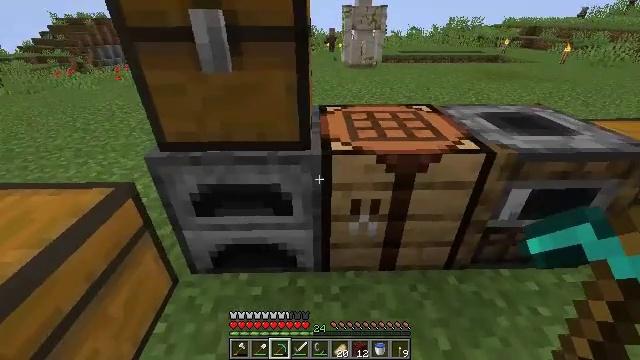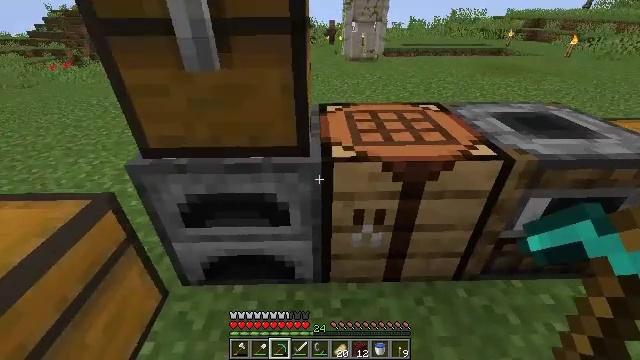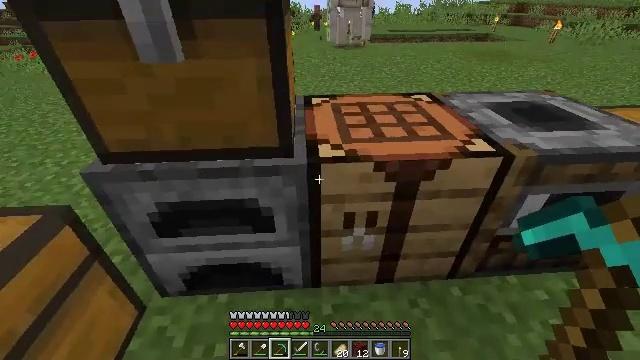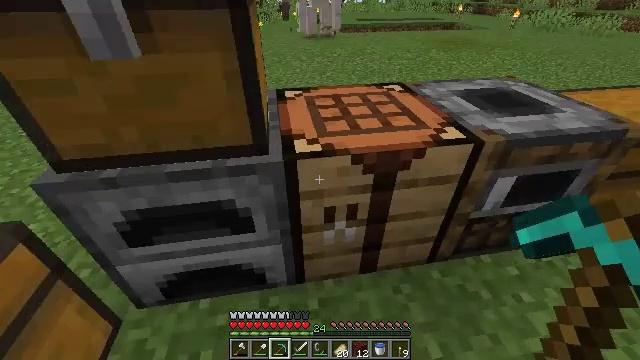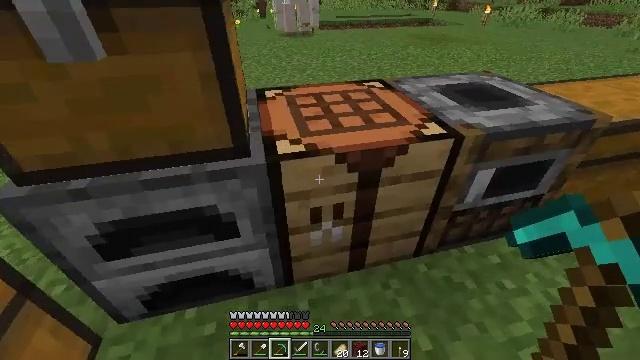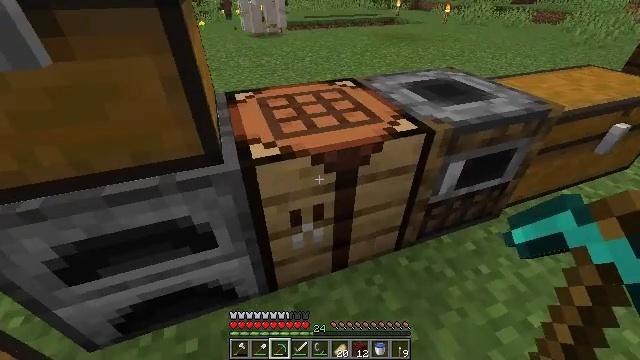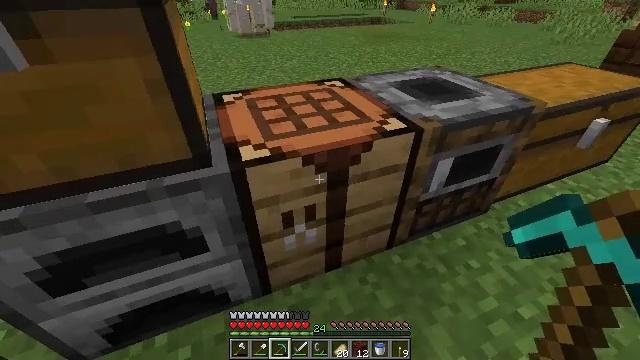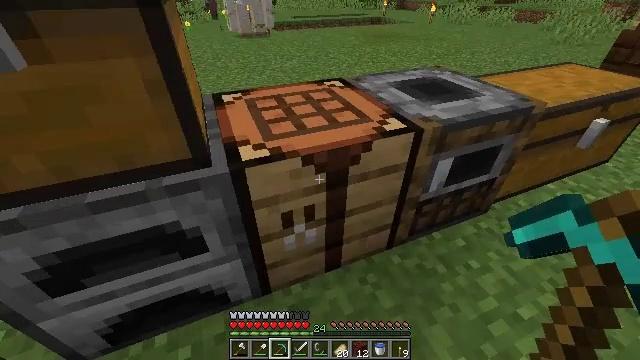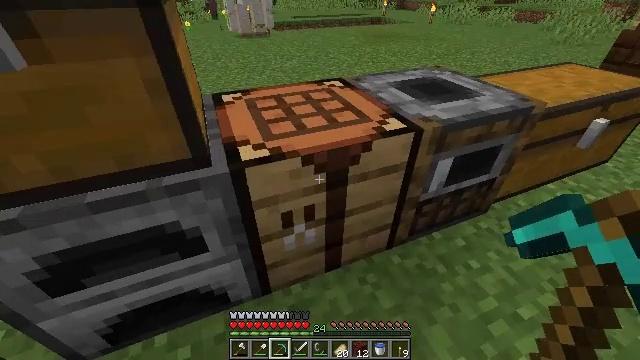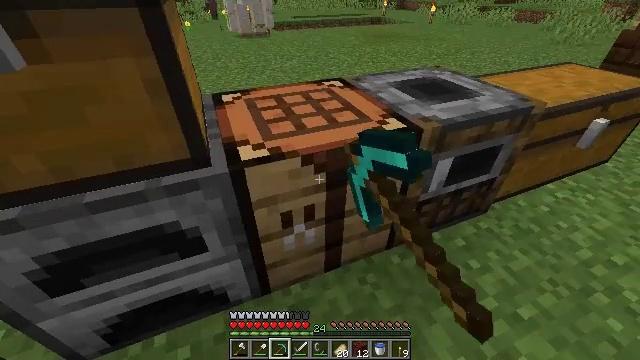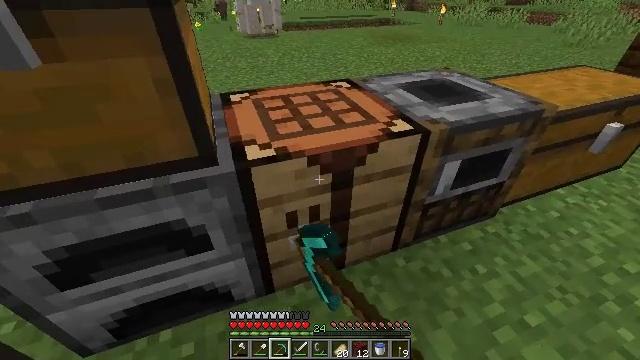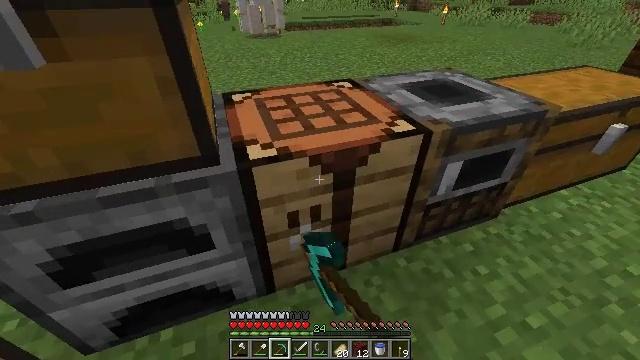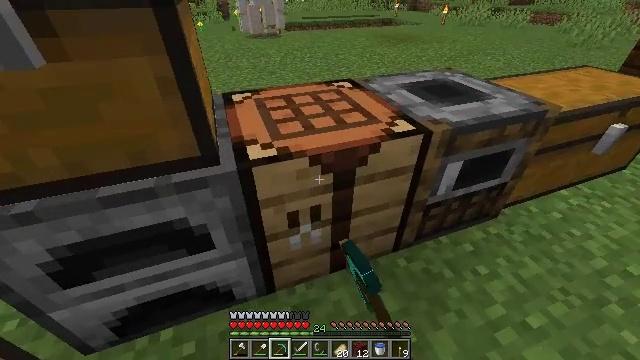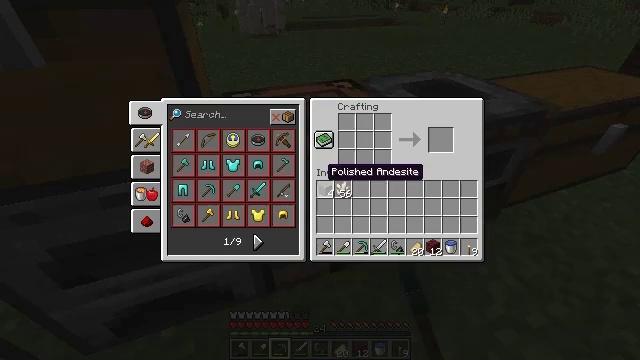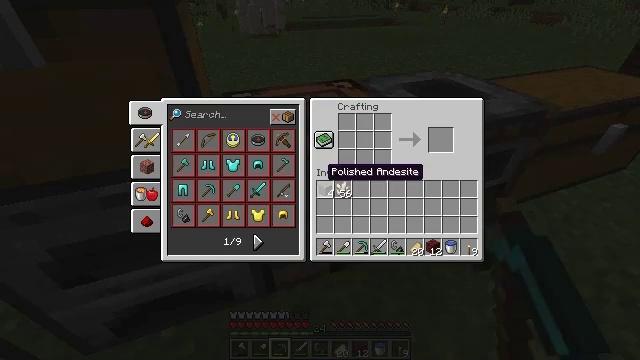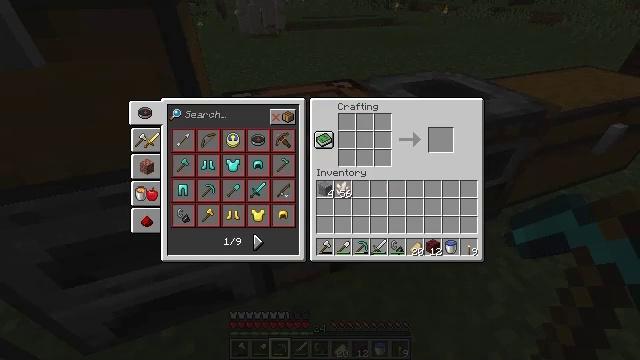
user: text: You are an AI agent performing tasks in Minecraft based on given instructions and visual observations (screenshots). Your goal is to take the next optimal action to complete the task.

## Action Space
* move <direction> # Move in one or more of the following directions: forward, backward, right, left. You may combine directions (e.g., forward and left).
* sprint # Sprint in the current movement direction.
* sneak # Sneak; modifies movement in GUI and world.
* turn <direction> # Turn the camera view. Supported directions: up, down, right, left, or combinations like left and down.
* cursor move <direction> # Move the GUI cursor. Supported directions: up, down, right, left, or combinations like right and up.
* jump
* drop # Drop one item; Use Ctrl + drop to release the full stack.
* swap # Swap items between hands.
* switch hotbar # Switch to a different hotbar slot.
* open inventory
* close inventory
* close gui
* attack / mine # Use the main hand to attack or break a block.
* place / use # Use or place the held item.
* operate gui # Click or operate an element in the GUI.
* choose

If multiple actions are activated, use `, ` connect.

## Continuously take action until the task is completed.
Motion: motion action
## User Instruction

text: Make stone stairs in the crafting table.
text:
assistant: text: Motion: turn down
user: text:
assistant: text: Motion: turn right and down
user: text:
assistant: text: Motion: turn right and down
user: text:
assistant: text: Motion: turn right
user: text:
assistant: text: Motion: turn right
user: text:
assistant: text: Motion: turn right
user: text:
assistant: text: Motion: no_op
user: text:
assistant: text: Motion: use / place
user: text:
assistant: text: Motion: use / place
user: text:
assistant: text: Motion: turn left, use / place
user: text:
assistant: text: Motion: no_op
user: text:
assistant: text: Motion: no_op
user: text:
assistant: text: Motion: no_op
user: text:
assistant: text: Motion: no_op
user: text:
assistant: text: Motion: no_op
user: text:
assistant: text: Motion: no_op
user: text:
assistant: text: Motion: turn right
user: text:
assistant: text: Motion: turn right
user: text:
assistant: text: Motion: no_op
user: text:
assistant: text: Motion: no_op
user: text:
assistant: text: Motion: no_op
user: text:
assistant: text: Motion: no_op
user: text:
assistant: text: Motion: turn right
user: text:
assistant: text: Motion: turn right
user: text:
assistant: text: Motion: no_op
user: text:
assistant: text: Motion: no_op
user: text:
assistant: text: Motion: turn left and up
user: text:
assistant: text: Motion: turn left and up
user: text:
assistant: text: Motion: turn left and up
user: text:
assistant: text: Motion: no_op